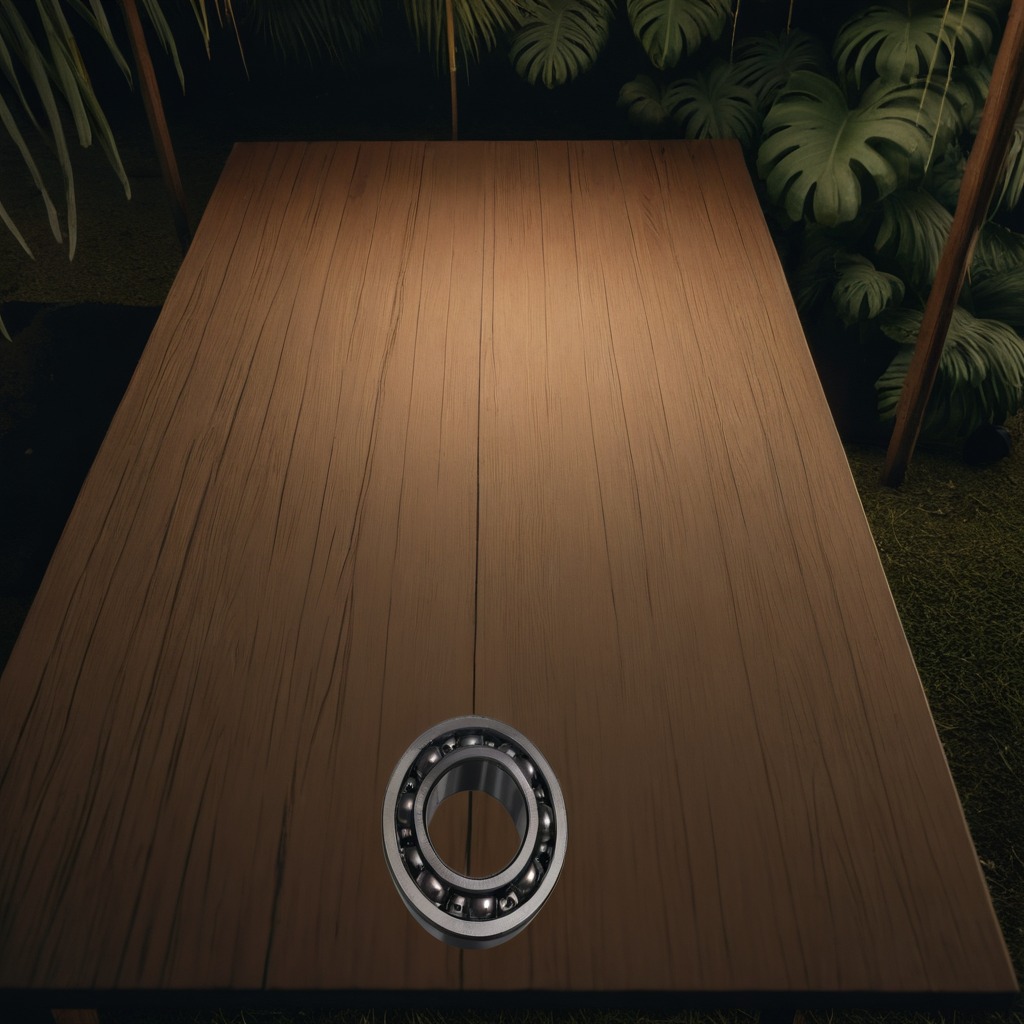
A metal ball bearing lies on a wooden table inside a jungle field workshop tent at night.